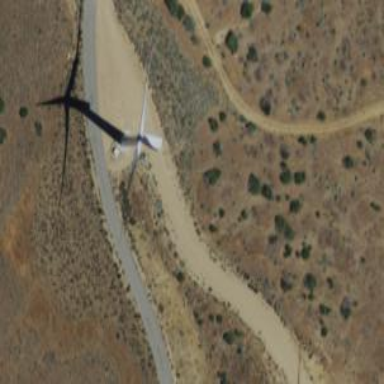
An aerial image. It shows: Wind generator powered by horizontal axis wind turbine.